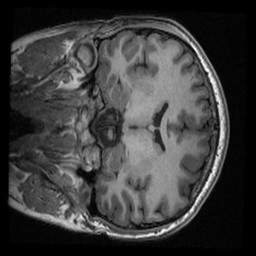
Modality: T1w
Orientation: coronal
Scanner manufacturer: ge
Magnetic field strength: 3 T
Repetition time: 0.007664 s
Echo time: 0.002936 s